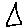
Label: triangle